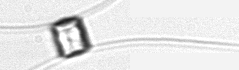
Label: Chaetoceros_similis